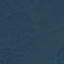
Label: Forest